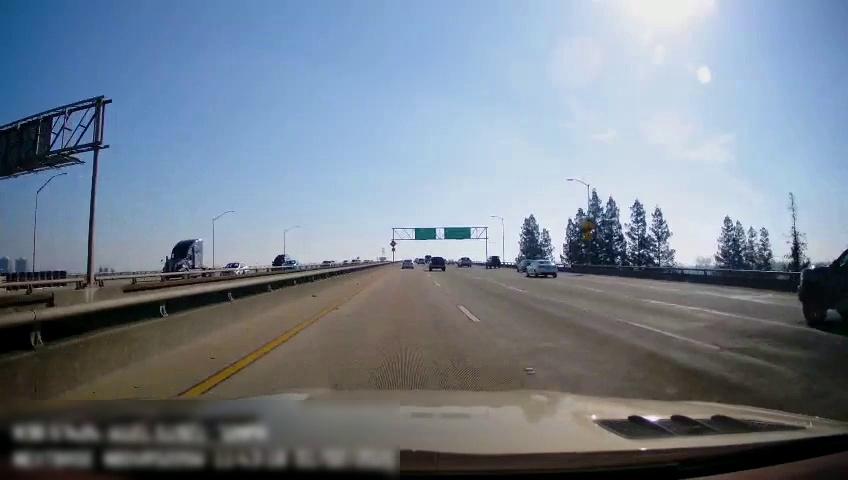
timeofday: Day
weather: Sunny
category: Drivable Space
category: Vehicles | Other LV
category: Vehicles | Car
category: Vehicles | Other LV
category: Vehicles | Car
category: Drivable Space
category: Vehicles | Car
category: Vehicles | Truck
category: Vehicles | Truck
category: Vehicles | Car
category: Vehicles | Car
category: Vehicles | Car
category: Vehicles | Truck
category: Lanes | Current Lane
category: Lanes | Current Lane
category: Lanes | Current Lane
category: Lanes | Alternate Lane
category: Traffic | Signs
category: Traffic | Signs
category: Traffic | Signs